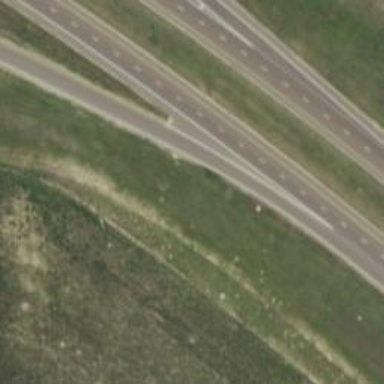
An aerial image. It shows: Solid road edge marking is visible.